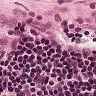
Metastatic tissue present: no